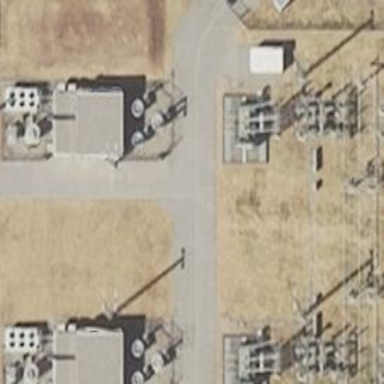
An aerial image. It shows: Outdoor power substation intended for traction. It is enclosed by fence.